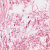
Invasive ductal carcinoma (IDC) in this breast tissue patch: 0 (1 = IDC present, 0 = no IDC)